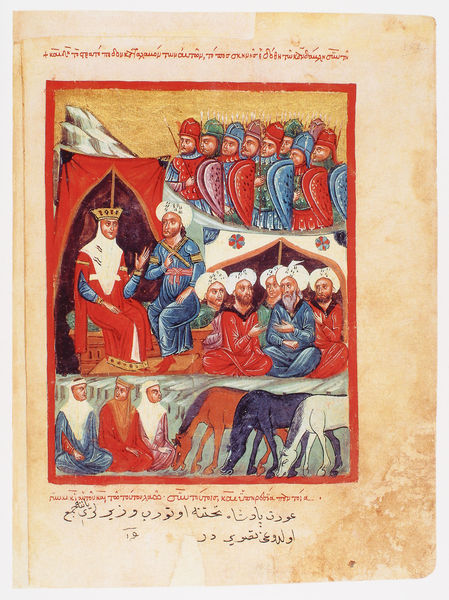
Titel: Der griechische Alexanderroman
Institution: Venedig, Hellenic Institute Codex Gr. 5
Schlagwörter: berg, blau, kämpfer, weiß, frauen, menschen, sitzen, bunt, hüte, männer, zeichnung, rot, rahmen, gold, sitzend, krone, pferde, kopfbedeckung, schrift, papier, berge, grasen, rand, könig, soldaten, thron, kopftuch, schriftzeichen, schild, buch, umrahmung, hocken, seite, schwert, text, knien, helm, ritter, verhandlung, schimmel, buchseite, wappen, helme, arabisch, fressen, mittelalter, kreuzzug, königin, speer, turban, arabien, islam, turbane, zelt, sultan, zeichung, schilde, christ, buchmalerei, kaftan, moslem, kalif, mohamed, rabisch, nomaden, sithen, schile, alexanderroman, heilm